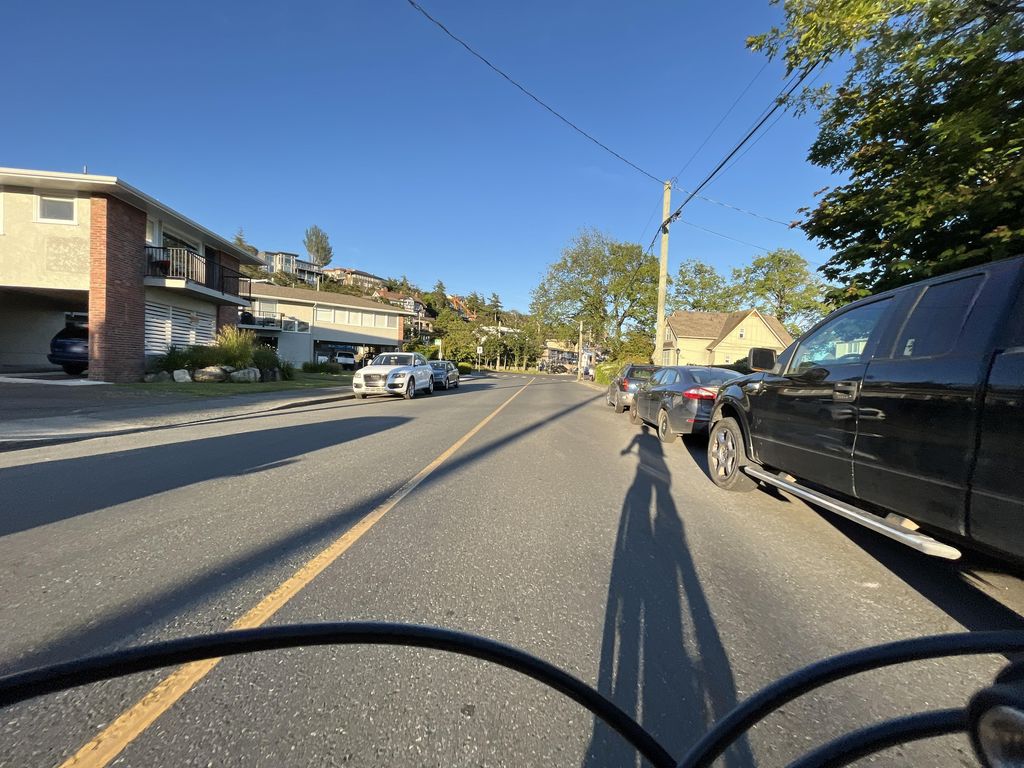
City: victoria